Question: '''
<configuration>
<system.serviceModel>
<bindings>
<basicHttpBinding>
<binding name="ep1" closeTimeout="00:01:00" openTimeout="00:01:00"
receiveTimeout="00:10:00" sendTimeout="00:01:00" allowCookies="false"
bypassProxyOnLocal="false" hostNameComparisonMode="StrongWildcard"
maxBufferSize="65536" maxBufferPoolSize="524288" maxReceivedMessageSize="65536"
messageEncoding="Text" textEncoding="utf-8" transferMode="Buffered"
useDefaultWebProxy="true">
<readerQuotas maxDepth="32" maxStringContentLength="8192" maxArrayLength="16384"
maxBytesPerRead="4096" maxNameTableCharCount="16384" />
<security mode="None">
<transport clientCredentialType="None" proxyCredentialType="None"
realm="" />
<message clientCredentialType="UserName" algorithmSuite="Default" />
</security>
</binding>
</basicHttpBinding>
</bindings>
<client>
<endpoint address="http://localhost:57582/Service1.svc" binding="basicHttpBinding"
bindingConfiguration="ep1" contract="ServiceReference1.IService1"
name="ep1" />
</client>
</system.serviceModel>
</configuration>
'''
this is my configuration for client-endpoint in autogenerated app.config file but still i get following error:
i am consuming the service using ::
'''
Service1Client wcf = new Service1Client("ep1")
'''

---
Its working now.i just defined the client endpoint in web.config of whole solutions from the autogenerated app.config file.its working now.
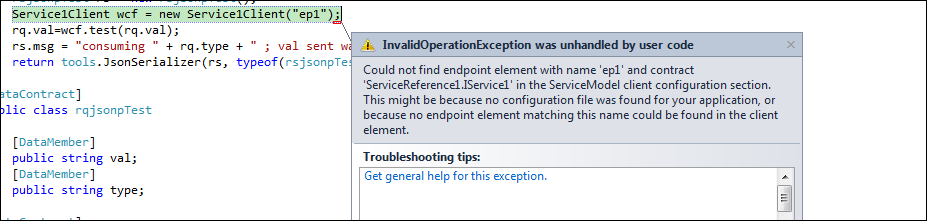
Answer: Almost certainly what is hapenning is that your running code is reading from a config file which does not have this endpoint defined. Are you certain you are looking at the config file from the build output location?
My guess is you need to set copy local = true on the config file.